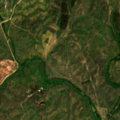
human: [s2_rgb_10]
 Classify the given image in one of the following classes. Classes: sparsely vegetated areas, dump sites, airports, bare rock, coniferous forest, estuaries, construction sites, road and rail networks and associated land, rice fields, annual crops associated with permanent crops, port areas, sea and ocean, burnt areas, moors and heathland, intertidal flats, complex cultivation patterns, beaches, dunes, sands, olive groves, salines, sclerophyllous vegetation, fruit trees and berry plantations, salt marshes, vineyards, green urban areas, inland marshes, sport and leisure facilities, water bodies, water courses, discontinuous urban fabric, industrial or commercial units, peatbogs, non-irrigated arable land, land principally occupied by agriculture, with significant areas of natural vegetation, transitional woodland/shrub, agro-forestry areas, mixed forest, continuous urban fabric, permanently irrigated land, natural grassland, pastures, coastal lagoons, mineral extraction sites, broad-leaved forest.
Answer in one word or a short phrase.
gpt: continuous urban fabric